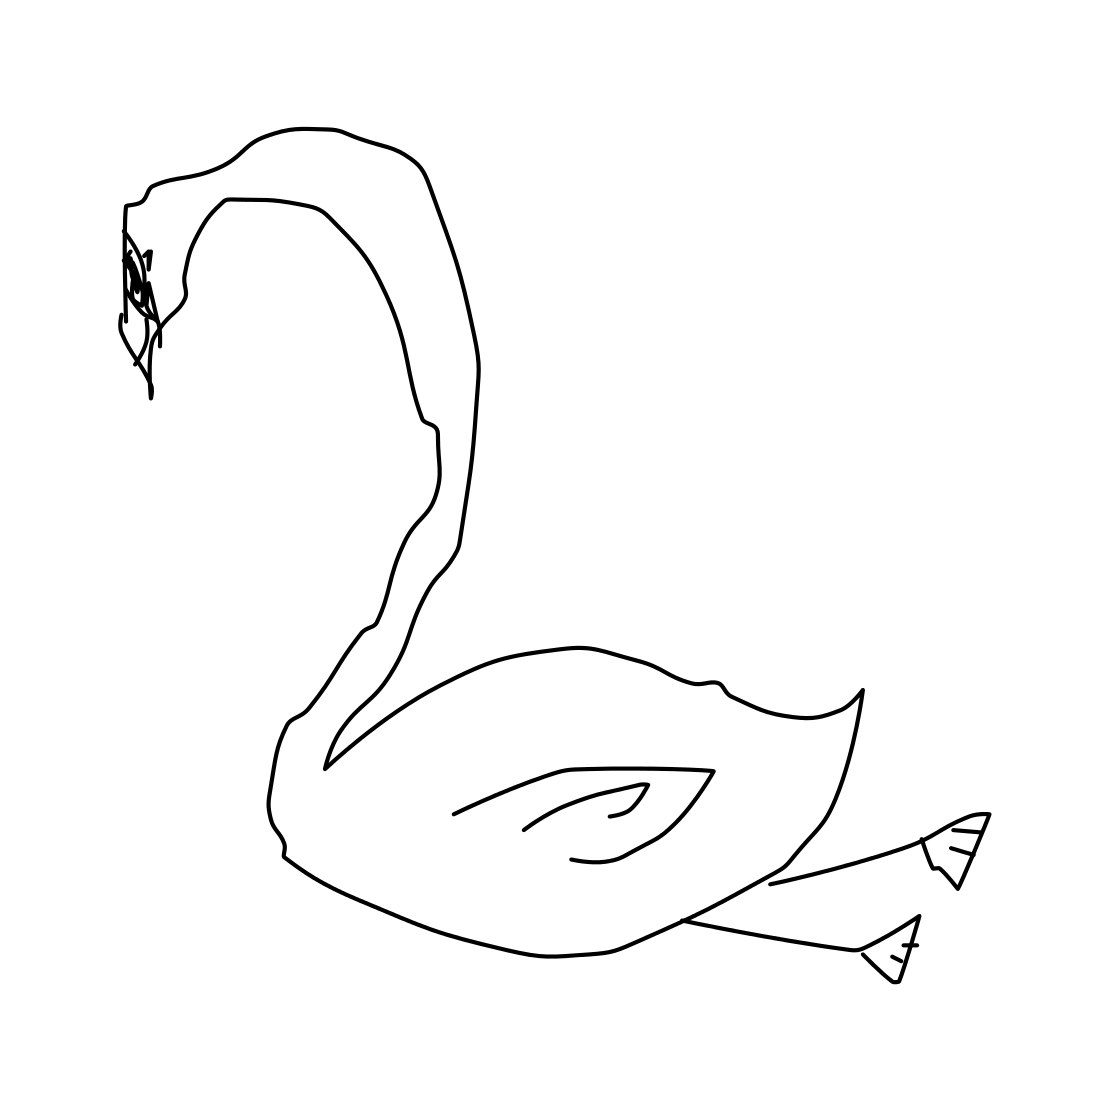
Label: swan